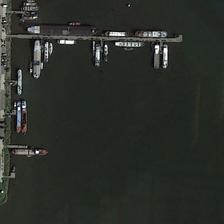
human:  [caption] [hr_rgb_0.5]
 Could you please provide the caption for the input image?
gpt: some boats are in a port near a road .

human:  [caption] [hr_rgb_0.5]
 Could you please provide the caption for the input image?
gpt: some boats are in a port near a road .

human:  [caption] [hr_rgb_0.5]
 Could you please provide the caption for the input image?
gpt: some boats are in a port near a road .

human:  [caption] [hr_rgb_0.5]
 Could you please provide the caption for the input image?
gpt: some boats are in a port near a road .

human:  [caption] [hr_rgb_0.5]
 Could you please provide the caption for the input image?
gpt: some boats are in a port near a road .